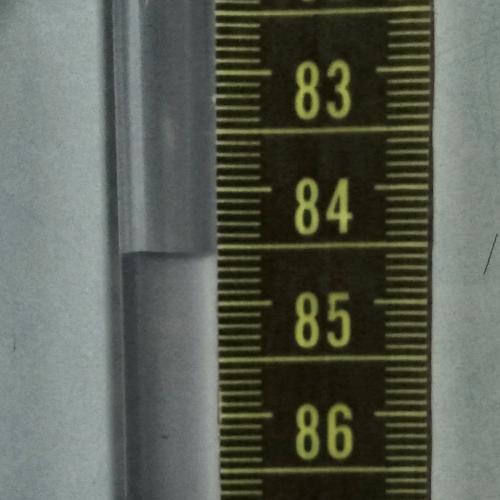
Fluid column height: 84.6 cm